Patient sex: F
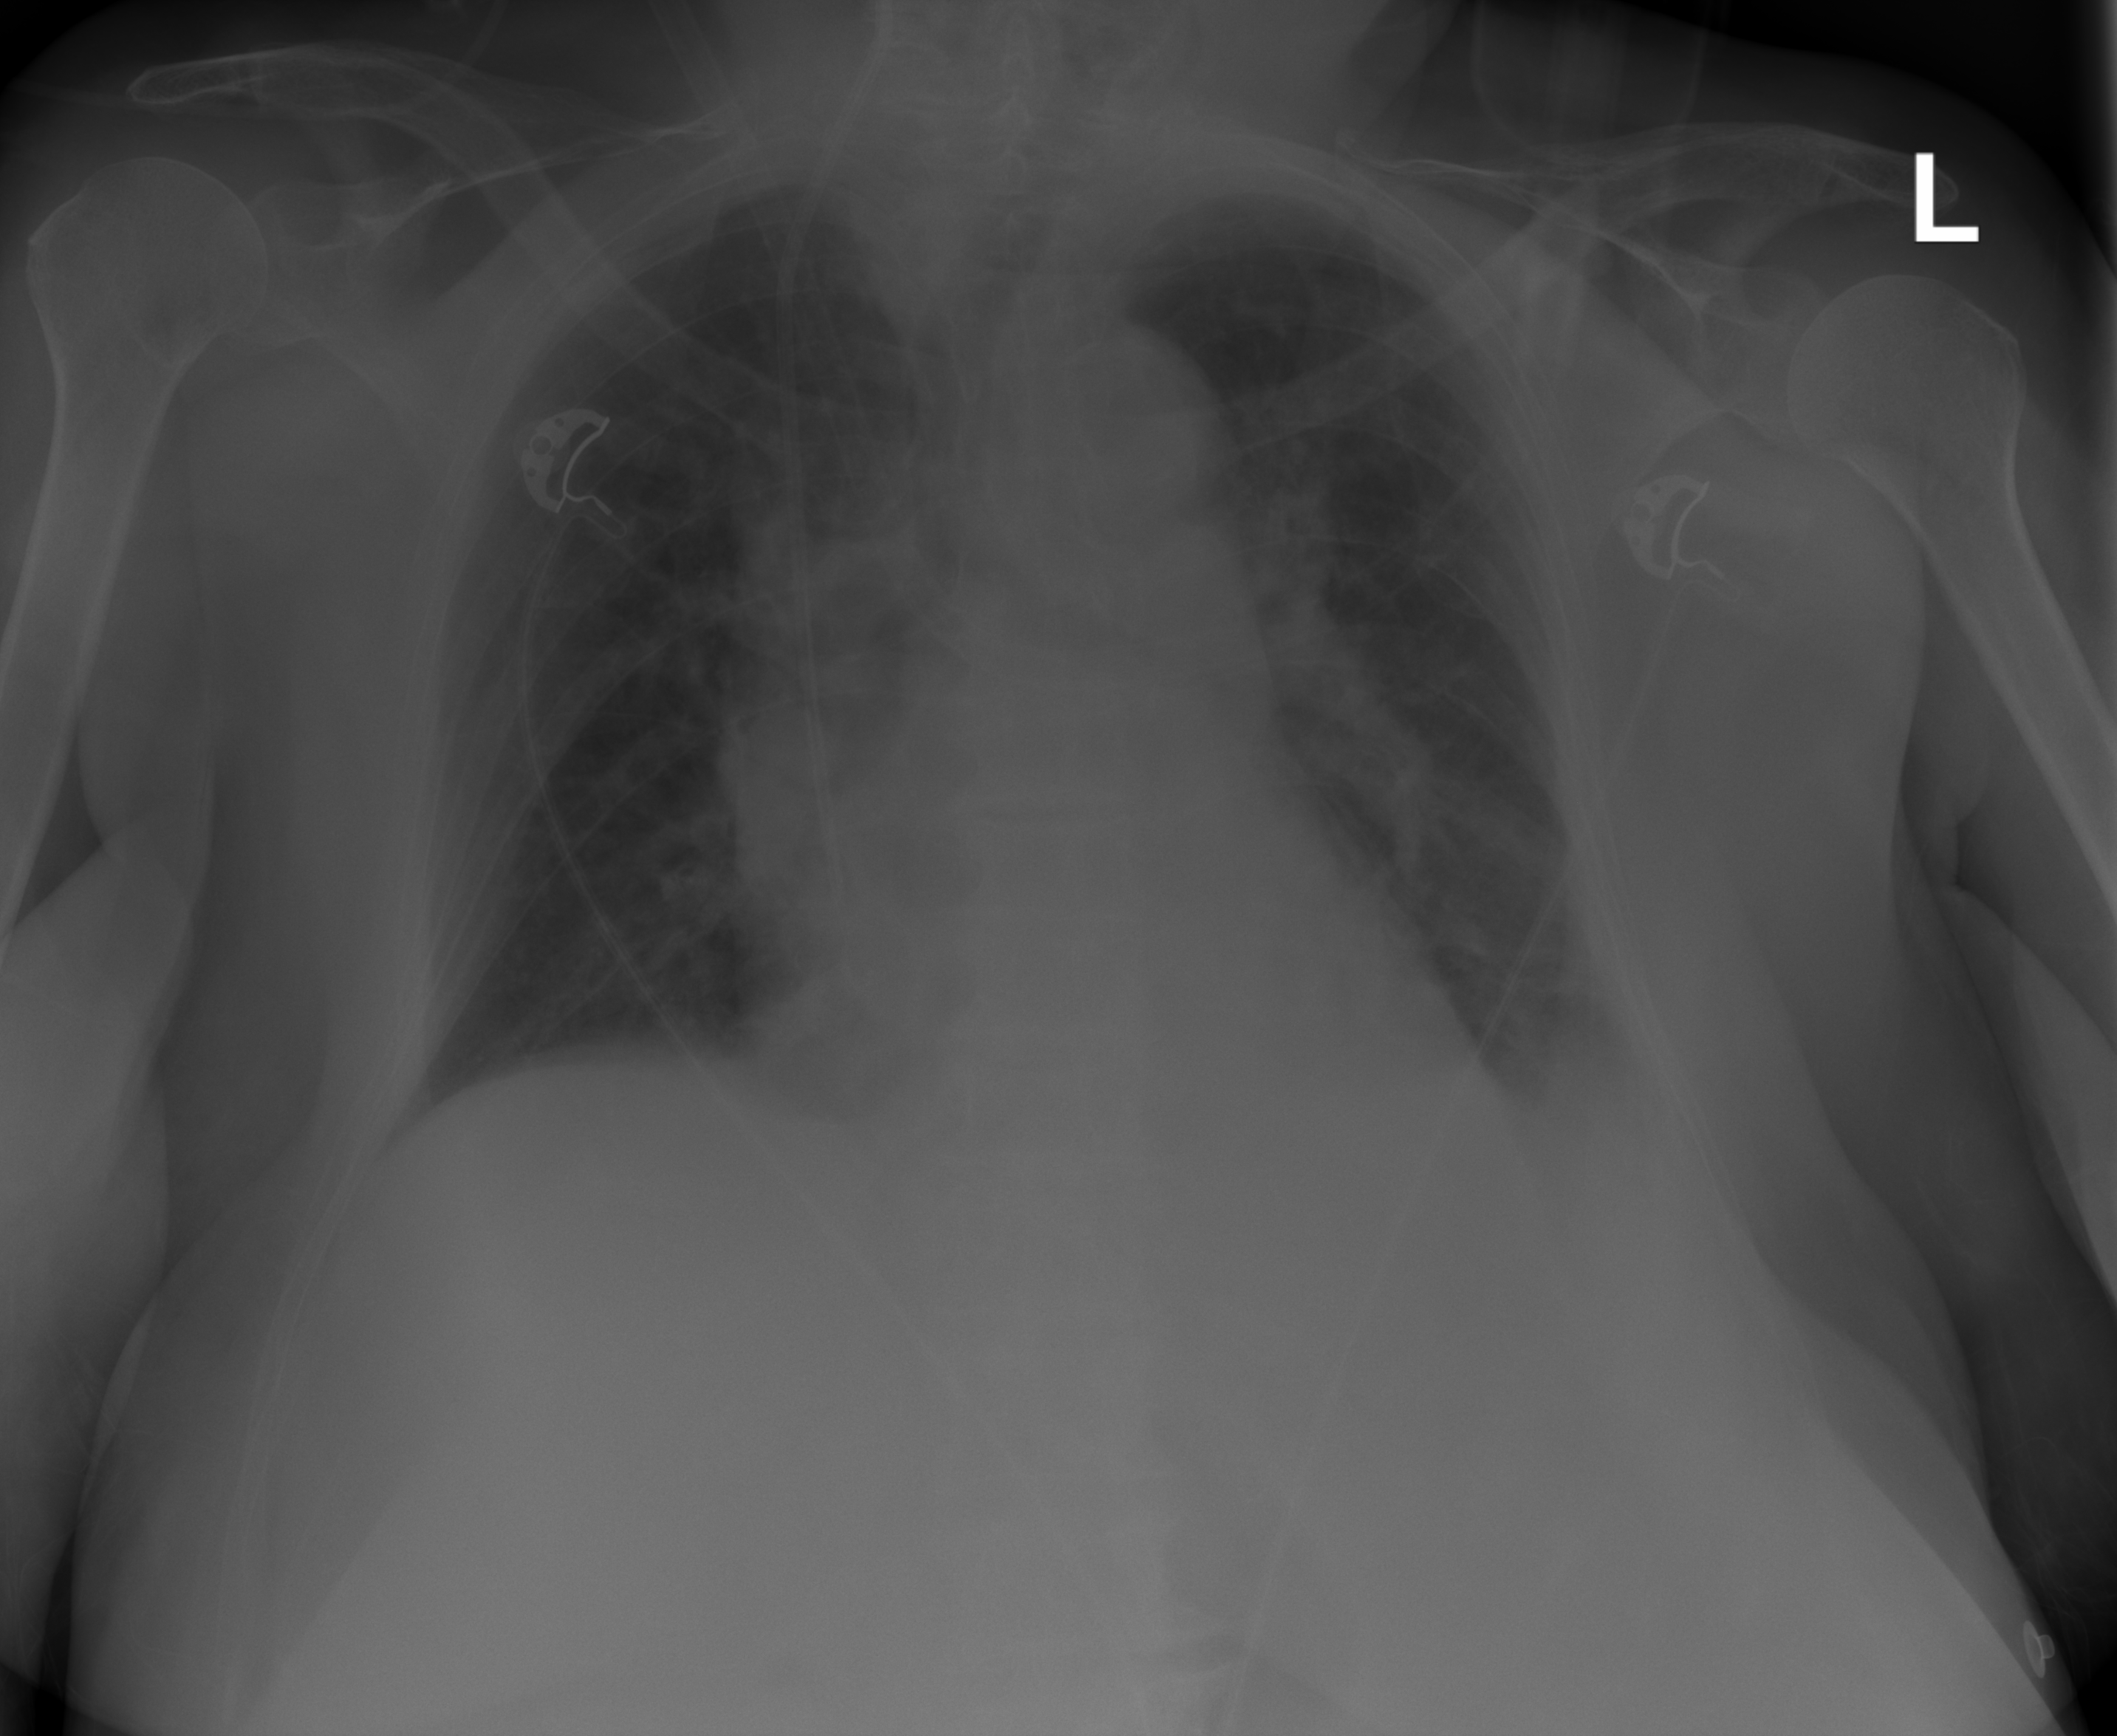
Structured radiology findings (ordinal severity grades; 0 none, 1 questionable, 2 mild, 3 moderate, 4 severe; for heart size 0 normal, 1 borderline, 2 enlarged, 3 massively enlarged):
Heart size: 1
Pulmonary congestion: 0
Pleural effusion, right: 0
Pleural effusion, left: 2
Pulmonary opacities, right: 0
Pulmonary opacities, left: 2
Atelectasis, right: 0
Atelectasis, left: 0